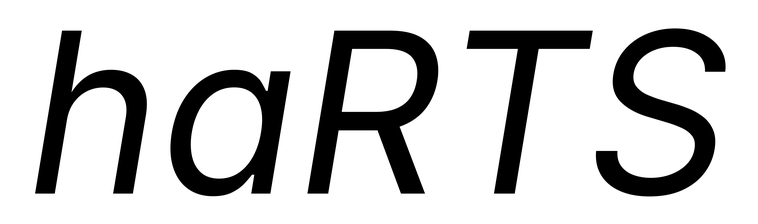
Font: Inter-Italic_Italic